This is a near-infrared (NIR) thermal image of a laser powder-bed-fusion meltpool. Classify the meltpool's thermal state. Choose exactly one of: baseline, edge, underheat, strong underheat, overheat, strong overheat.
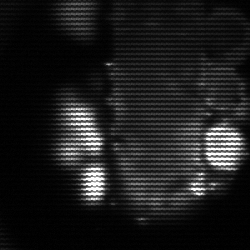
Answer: strong underheat